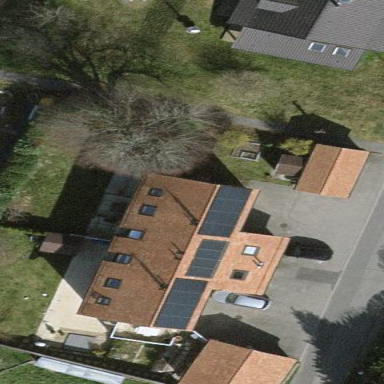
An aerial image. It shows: Simple house.